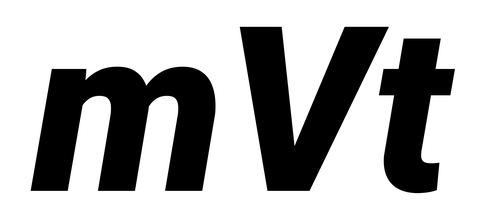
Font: Roboto-Italic_Black_Italic